Interaction volume radius: 10 \u00c5
Interaction volume height: 15 \u00c5
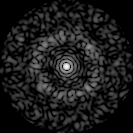
Disorder parameter: 0.8297